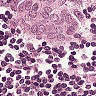
Metastatic tissue present: yes